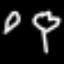
Label: leaf